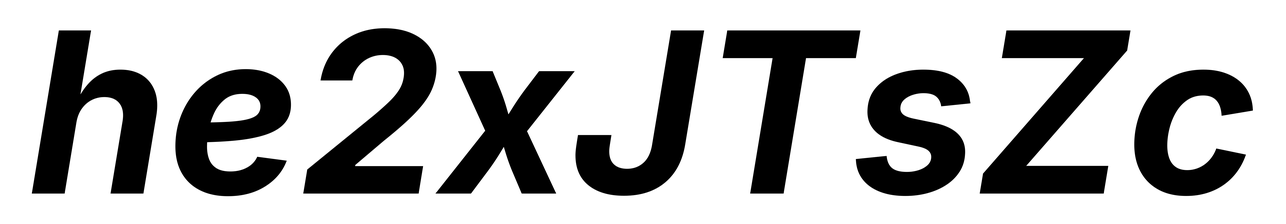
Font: Inter-Italic_Bold_Italic